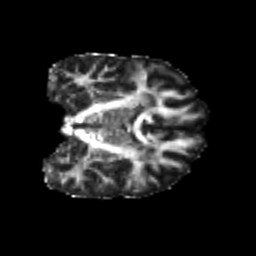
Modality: FA
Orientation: coronal
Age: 21
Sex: male
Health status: healthy
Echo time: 0.074 s